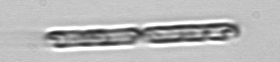
Label: Dactyliosolen_fragilissimus